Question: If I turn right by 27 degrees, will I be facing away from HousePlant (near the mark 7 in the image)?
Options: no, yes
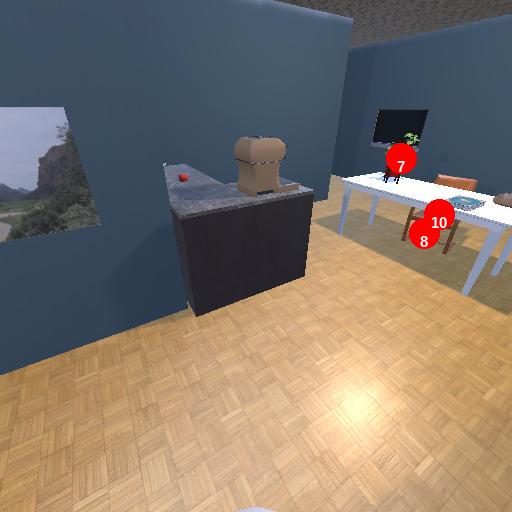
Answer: no